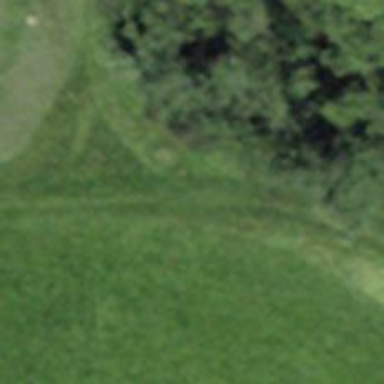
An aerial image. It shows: Track with grass surface of grade 2 quality.